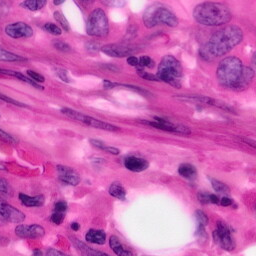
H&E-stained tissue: Pancreatic